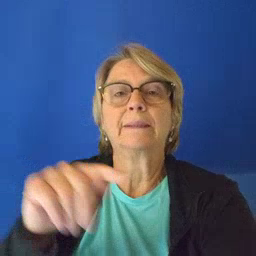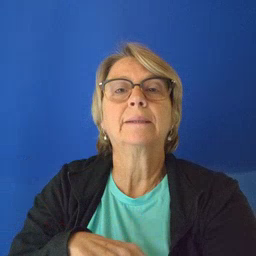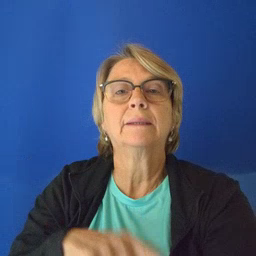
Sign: toy